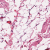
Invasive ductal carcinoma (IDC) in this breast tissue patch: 0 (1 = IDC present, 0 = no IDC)